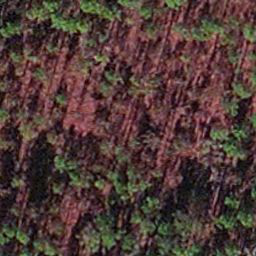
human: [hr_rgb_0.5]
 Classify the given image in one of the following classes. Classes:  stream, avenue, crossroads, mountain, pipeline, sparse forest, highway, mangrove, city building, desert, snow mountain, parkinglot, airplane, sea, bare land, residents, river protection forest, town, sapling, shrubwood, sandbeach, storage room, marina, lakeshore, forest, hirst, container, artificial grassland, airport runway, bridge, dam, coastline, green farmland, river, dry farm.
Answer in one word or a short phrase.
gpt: sapling